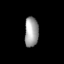
Tissue: lung
Cell type: T cells
Senescence score: 0.223
Nuclear area (px): 401
Mean DAPI intensity: 159.708